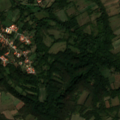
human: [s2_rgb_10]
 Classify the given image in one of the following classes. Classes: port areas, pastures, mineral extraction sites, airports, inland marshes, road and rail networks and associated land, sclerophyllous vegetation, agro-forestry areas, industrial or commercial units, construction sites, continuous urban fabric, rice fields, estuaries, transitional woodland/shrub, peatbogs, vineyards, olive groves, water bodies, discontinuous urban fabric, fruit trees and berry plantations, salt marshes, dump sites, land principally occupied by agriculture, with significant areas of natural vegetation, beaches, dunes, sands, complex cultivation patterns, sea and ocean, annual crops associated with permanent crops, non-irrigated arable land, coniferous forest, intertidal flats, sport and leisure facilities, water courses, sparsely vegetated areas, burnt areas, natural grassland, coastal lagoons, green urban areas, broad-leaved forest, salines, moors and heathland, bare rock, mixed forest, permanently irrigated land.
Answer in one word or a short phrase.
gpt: discontinuous urban fabric, complex cultivation patterns, land principally occupied by agriculture, with significant areas of natural vegetation, broad-leaved forest